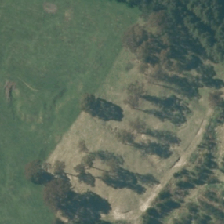
Land cover: high_producing_grassland